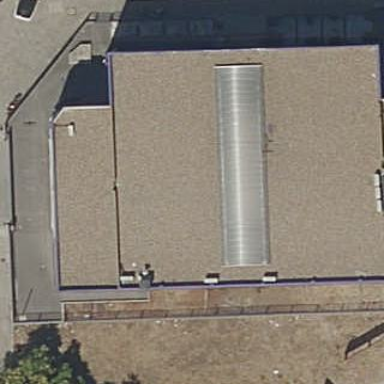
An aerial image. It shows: Commercial building.